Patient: sex F, age 56
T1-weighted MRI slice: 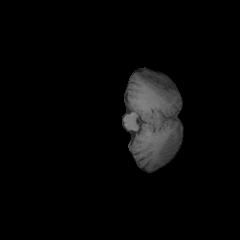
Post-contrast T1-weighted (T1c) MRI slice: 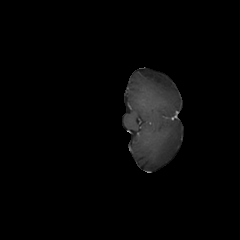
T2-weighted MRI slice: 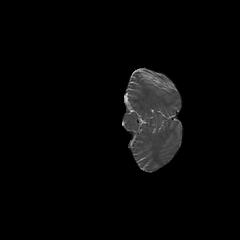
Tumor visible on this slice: no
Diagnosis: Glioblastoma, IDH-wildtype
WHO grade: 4